Interaction volume radius: 5 \u00c5
Interaction volume height: 20 \u00c5
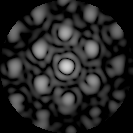
Disorder parameter: 0.3994